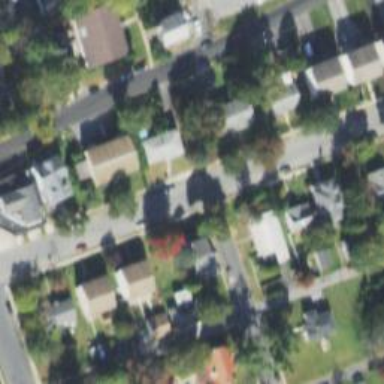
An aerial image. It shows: Neighborhood.